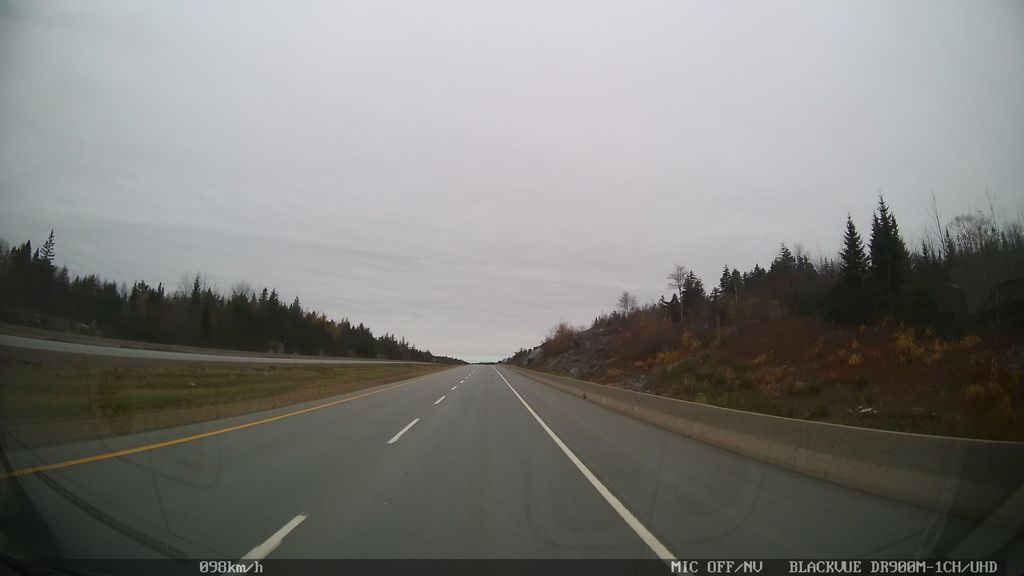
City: halifax